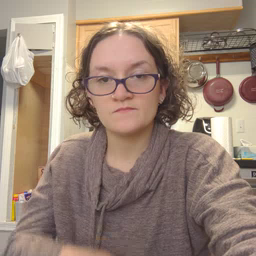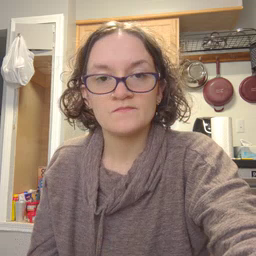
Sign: wake